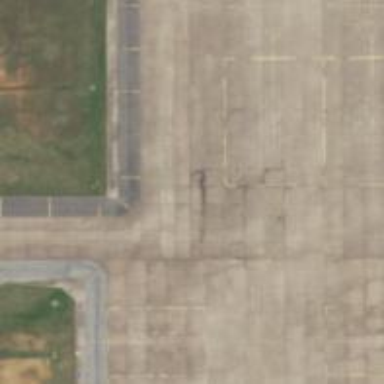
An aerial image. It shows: View of taxiway at the airport.